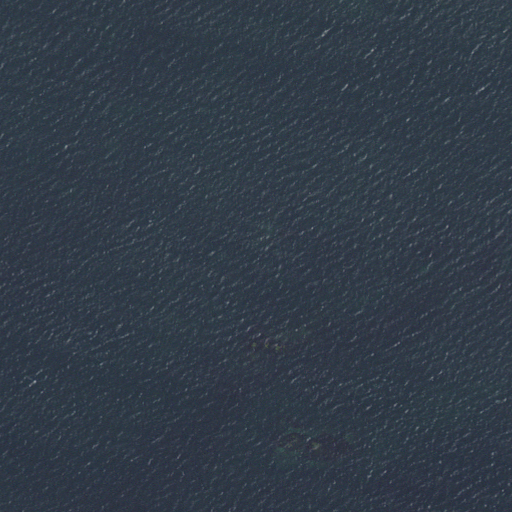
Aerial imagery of bar in Massachusetts named The Grampuses containing only open water